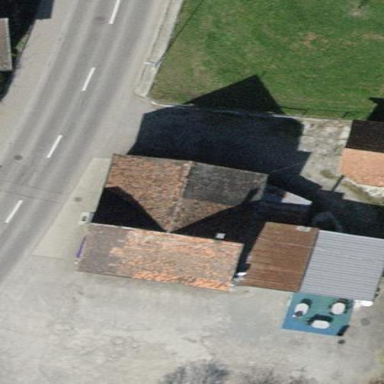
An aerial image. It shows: Building that houses restaurant.